Question: I am trying to access Cordova Contacts API to access the device contact details but i am not able to get the details .I have added the reference of 'Cordova.js' and have added below in 'Conf.xml' ..
'''
<feature name="Contacts">
<param name="android-package" value="org.apache.cordova.contacts.ContactManager" />
</feature>
'''
and i have given permission in 'AndroidManifest.xml' file too..
'''
<uses-permission android:name="android.permission.READ_CONTACTS" />
<uses-permission android:name="android.permission.WRITE_CONTACTS" />
'''
Still on running my application in the 'OnLoad()' event function only i am getting this error because of 'undefined' ..Here is the code..
'''
function onLoad() {
document.addEventListener("deviceready", onDeviceReady, false);
$("#searchby_chooser_ok_button").bind ("click", searchByCriteria);
if (typeof Contact === "undefined") {
getElement("contacts_list").innerHTML = "<p>The Cordova Contacts API is inaccessible</p>";
}
}
'''
I tried my level best to search on web in vain only .Is there any specific file that i need to add into the project?..Please help me to resolve this ..Thanks..Here is my project directory structure

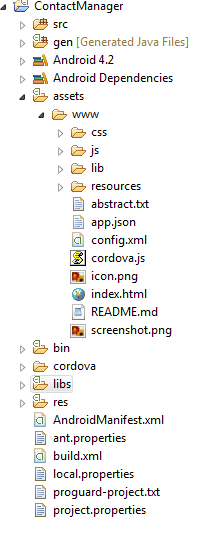
Answer: Read the following links for phonegap/cordova project.
<URL>
<URL>
<URL>
<URL>
<URL>
<URL>